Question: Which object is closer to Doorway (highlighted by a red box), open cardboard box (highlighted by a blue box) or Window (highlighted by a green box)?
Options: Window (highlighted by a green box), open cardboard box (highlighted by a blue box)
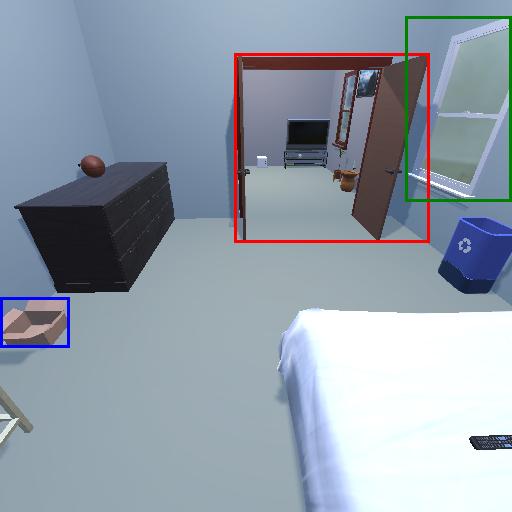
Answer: Window (highlighted by a green box)